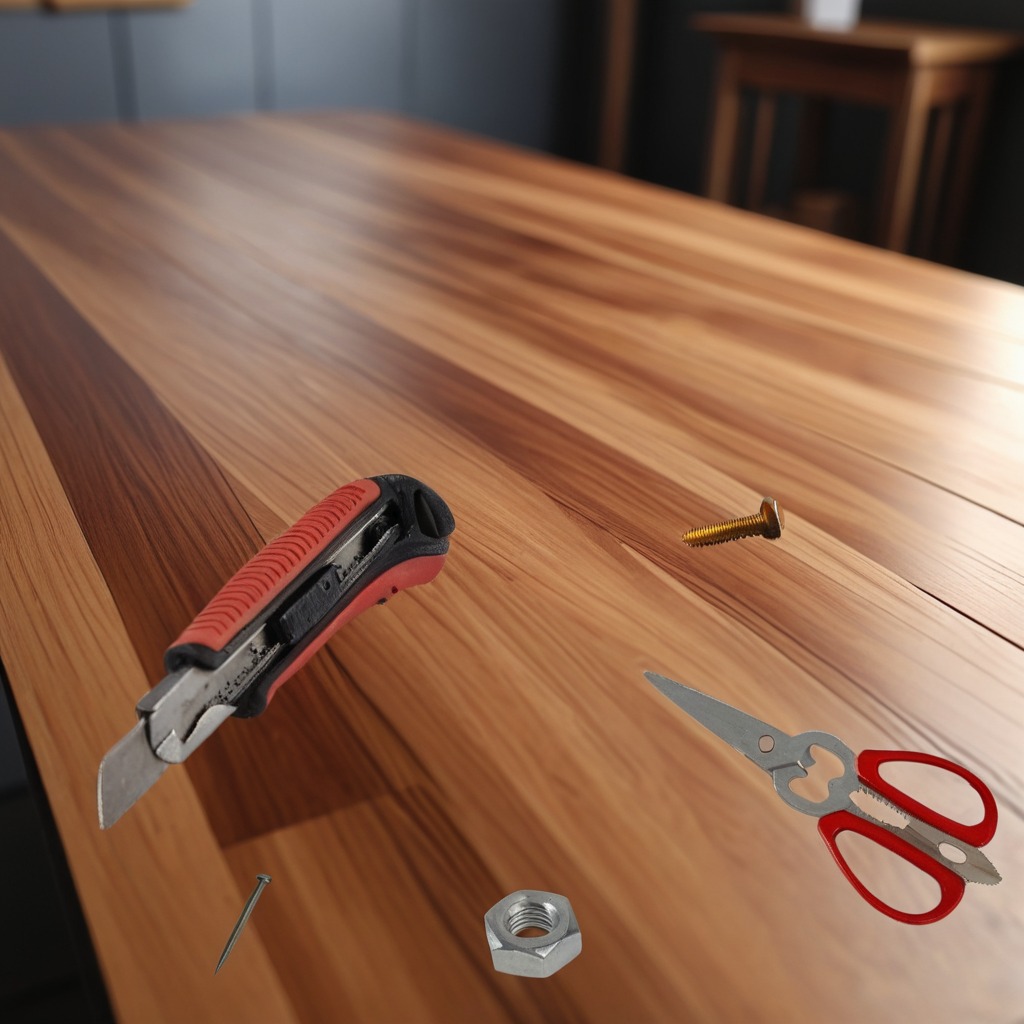
A utility knife, a metal machine screw, an iron nail, a metal nut, and a pair of scissors are lying on the wooden table.